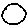
Label: circle